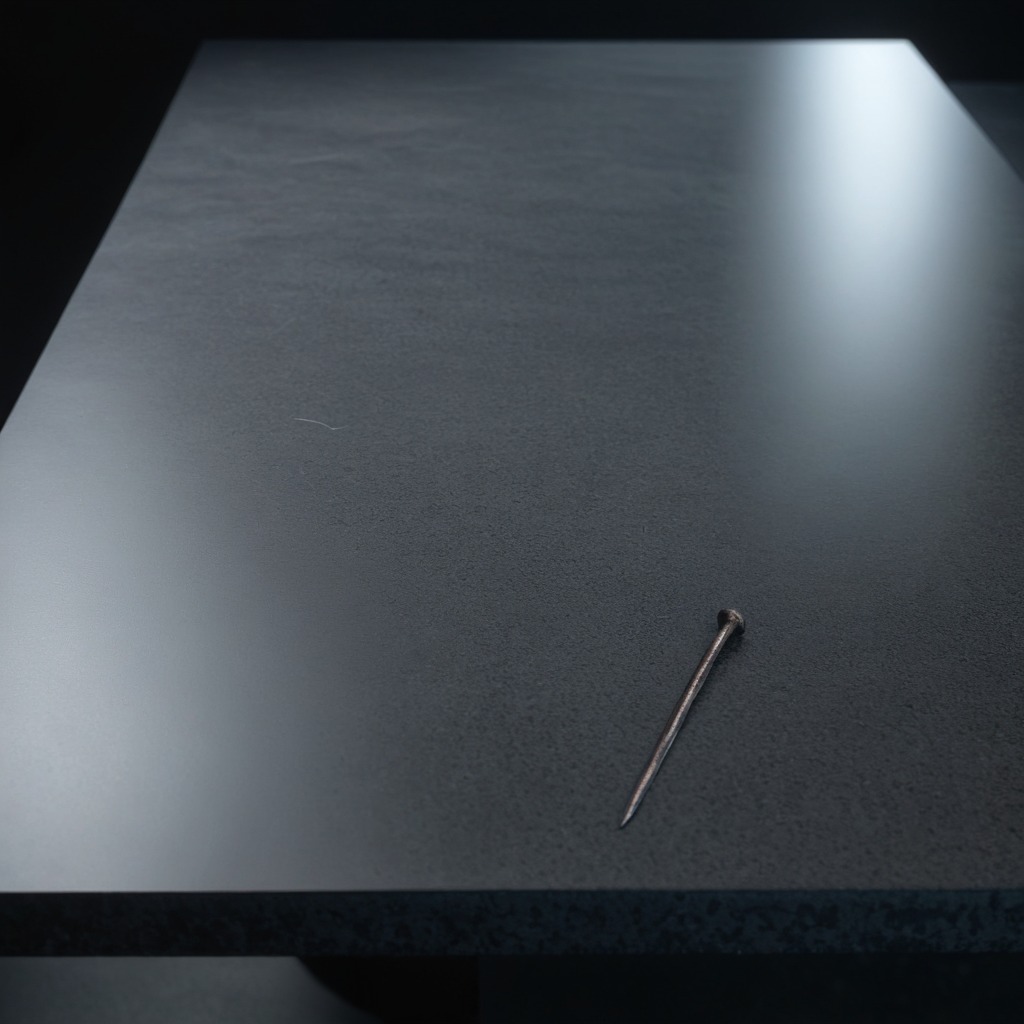
An iron nail lies on the clean granite table inside a workshop at night.